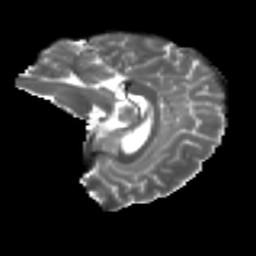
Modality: T2w
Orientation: sagittal
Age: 54
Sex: female
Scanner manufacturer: ge
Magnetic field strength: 3 T
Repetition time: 7.8 s
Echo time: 0.0606 s